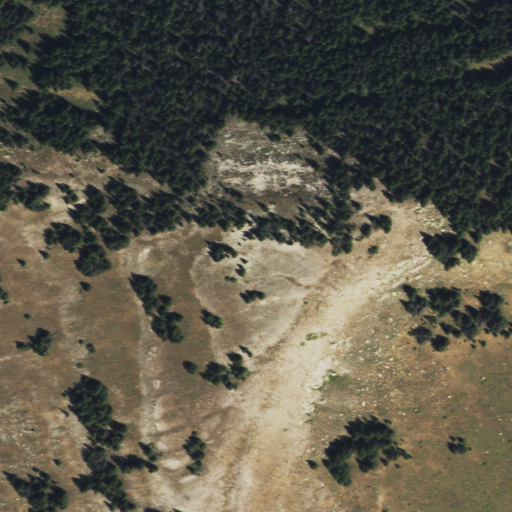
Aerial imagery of mountain in Wyoming named Cedar Mountain containing shrub, evergreen forest, and grassland